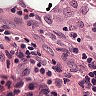
Metastatic tissue present: no